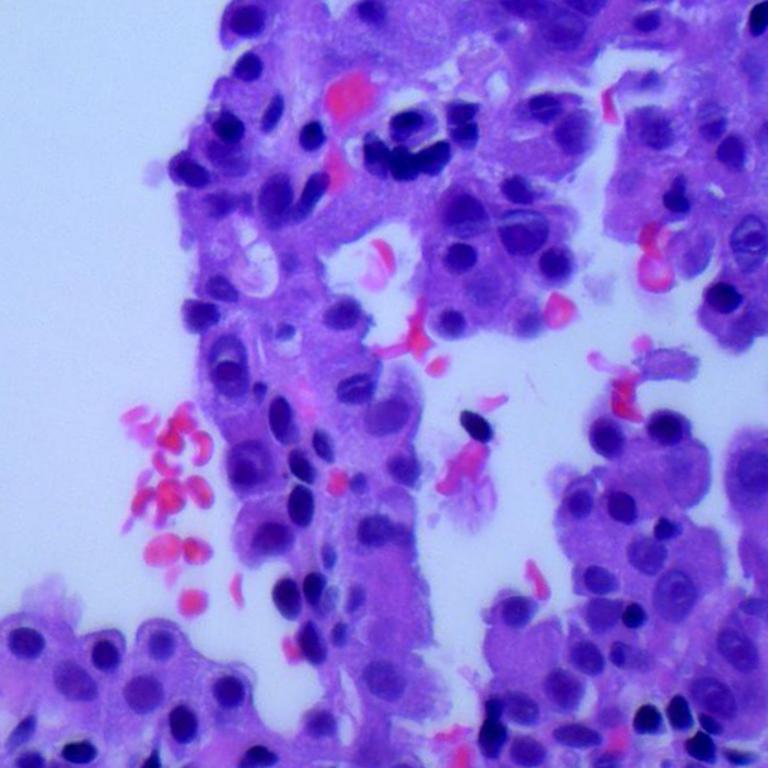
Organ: lung
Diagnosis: adenocarcinomas